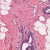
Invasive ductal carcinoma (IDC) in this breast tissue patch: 0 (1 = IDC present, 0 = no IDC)